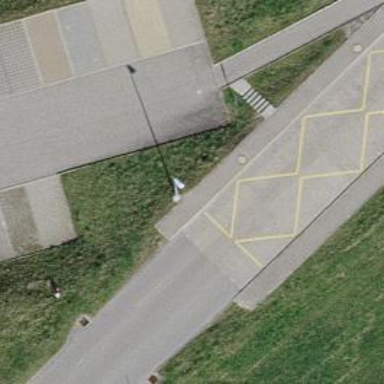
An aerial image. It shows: Bus stop with stop position for public transport.